Question: I try to reuse the example of 'scatter matrix with brushing': <URL>

It seems that the code is not directly reusable with another csv. Scales seems to be somehow hard coded or so: i change the csv by adding 10 to 75% of the first column values, and the xscale is not directly updated.
To visualize the problem, see the fork of the mbostock gist: <URL>
I cannot figure out where/how the scale is computed or updated in the javascript code.
Any advice from a d3 expert?
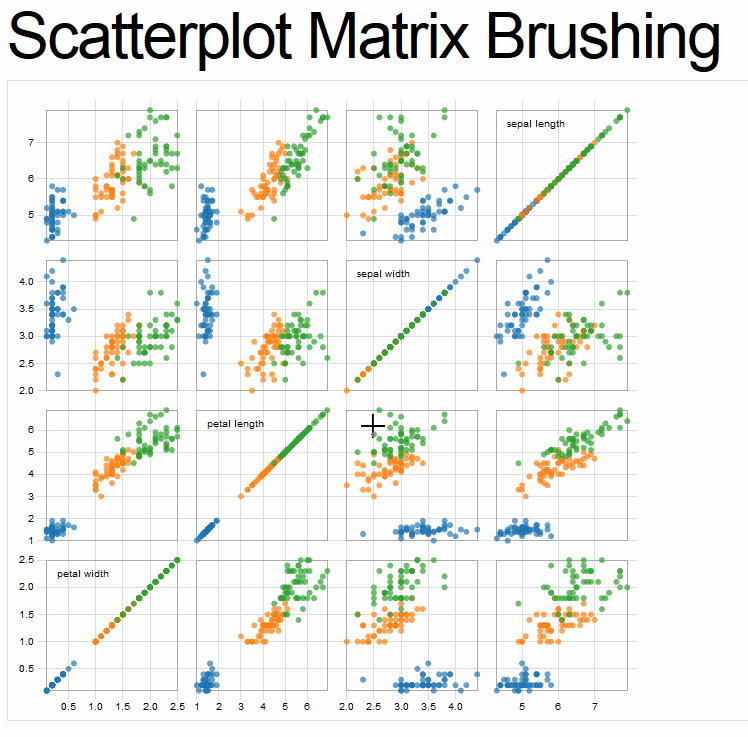
Answer: The scales are computed dynamically -- the problem is that the numbers in the CSV are parsed and processed as strings and not numbers. This is also the case in the original block, but there it doesn't matter because the ordering of the strings is the same as the ordering of the numbers.
All you need to do to fix this is parse the strings to numbers:
'''
domainByTrait[trait] = d3.extent(data, function(d) { return +d[trait]; });
'''
The plus makes all the difference here. Complete example <URL>.